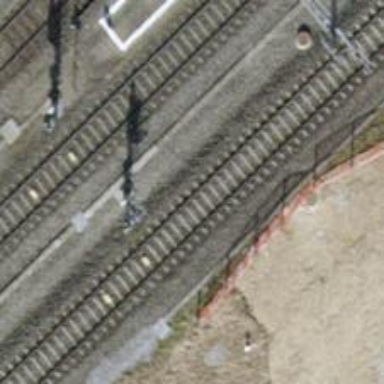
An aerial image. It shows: Railway signal.